Field crop: tomato
Growth stage: 1
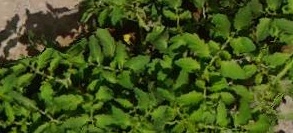
Species: tomato